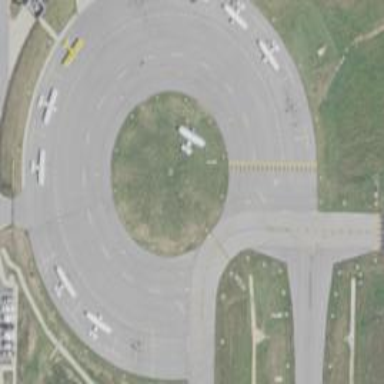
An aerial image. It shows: Image of taxiway at airport.